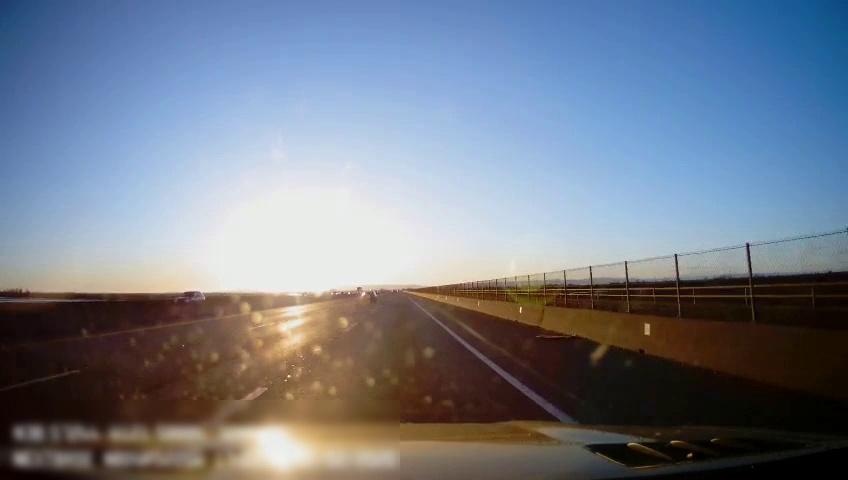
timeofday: Day
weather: Sunny
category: Drivable Space
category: Vehicles | Car
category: Vehicles | SUV
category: Lanes | Alternate Lane
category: Lanes | Current Lane
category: Lanes | Current Lane
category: Lanes | Alternate Lane